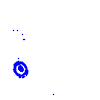
Particle: electron